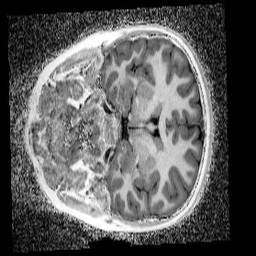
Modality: UNIT1_denoised
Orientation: coronal
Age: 11
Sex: female
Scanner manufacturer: siemens
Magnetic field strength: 3 T
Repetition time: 4 s
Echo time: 0.00299 s